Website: crate-barrel
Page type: billing-address
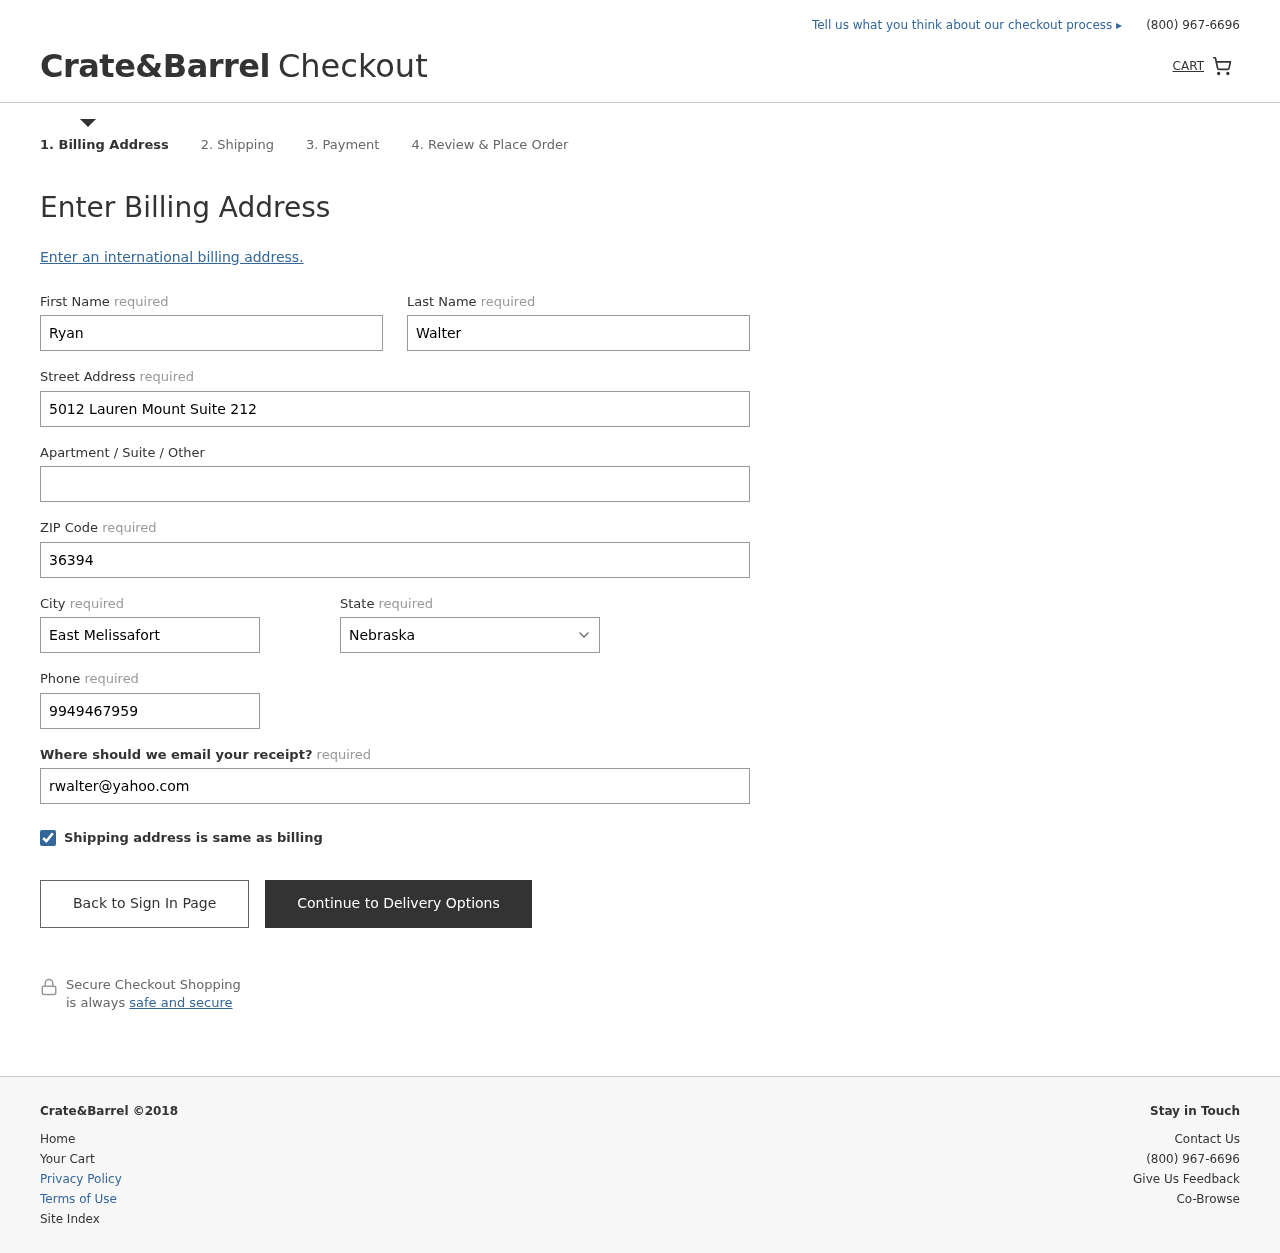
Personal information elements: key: PII_STATE
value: Nebraska
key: PII_FIRSTNAME
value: Ryan
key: PII_LASTNAME
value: Walter
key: PII_STREET
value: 5012 Lauren Mount Suite 212
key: PII_POSTCODE
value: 36394
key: PII_CITY
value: East Melissafort
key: PII_PHONE
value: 9949467959
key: PII_EMAIL
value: rwalter@yahoo.com